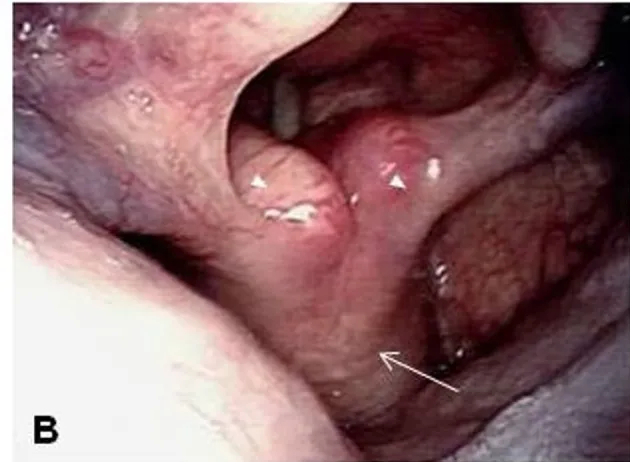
Laryngoscopy confirmed the diffuse enlargement of the cricoid cartilage with circumferential subglottic narrowing. (B) A magnified view of the enlarged cricoid cartilage (white arrow) and arytenoid cartilages (white arrow heads).
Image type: endoscopy (airway_endoscopy)